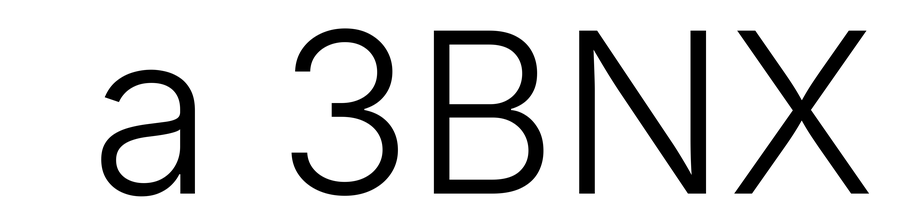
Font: Inter_Light